Interaction volume radius: 10 \u00c5
Interaction volume height: 30 \u00c5
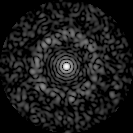
Disorder parameter: 0.8303